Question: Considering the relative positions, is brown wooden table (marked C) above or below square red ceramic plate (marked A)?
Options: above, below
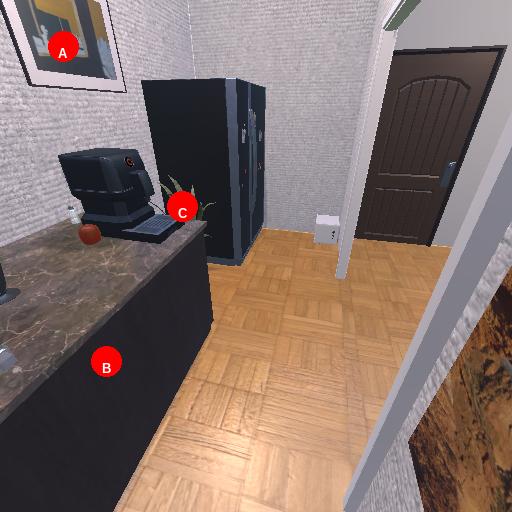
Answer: above